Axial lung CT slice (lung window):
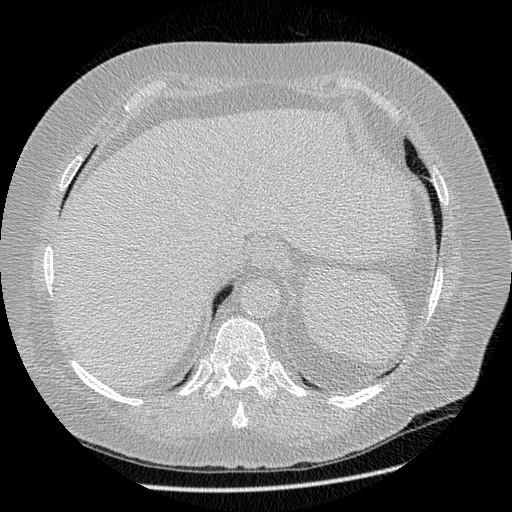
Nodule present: no